Field crop: maize
Growth stage: 2
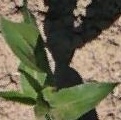
Species: maize